Question: i want to create a background view to visually group some ui elements. here is the code i use to generate the view:
'''
@background = UIView.alloc.tap do |bg|
bg.initWithFrame(CGRectMake(15, 15, view.frame.size.width - 30, 40))
bg.layer.cornerRadius = 5.0
bg.layer.borderWidth = 2.0
bg.layer.borderColor = Color::GRAY
bg.backgroundColor = Color::WHITE
bg.autoresizingMask = UIViewAutoresizingFlexibleWidth
end
view.addSubview @background
'''
and this is the outcome

as you can see, it does not render any border. i tried various variations of using different colors and positioning the calls differently, but none of them works.
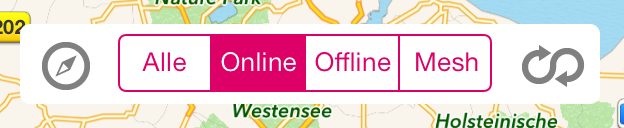
Answer: You need to get the CGColor, which you can get by getting the 'CGColor' property on any UIColor.
E.g.
'''
bg.layer.borderColor = UIColor.redColor.CGColor
'''